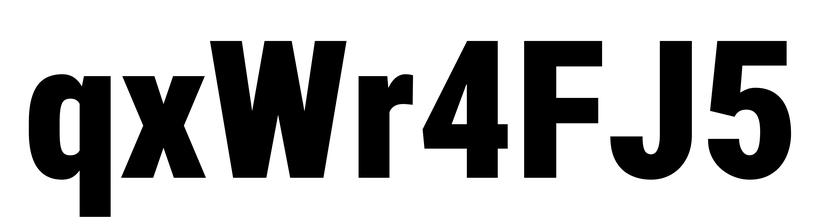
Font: Roboto_Condensed_Black